Field crop: maize
Growth stage: 2
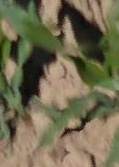
Species: maize